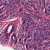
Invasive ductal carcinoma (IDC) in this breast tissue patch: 1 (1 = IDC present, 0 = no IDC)